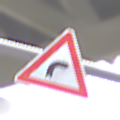
Verkehrszeichen: KurveRechts
Umgebung: Outdoor, Urban
Tageszeit: Midday
Wetter: Overcast
Licht: Natural
Jahreszeit: NotSpecified
Kontrast: LowContrast